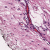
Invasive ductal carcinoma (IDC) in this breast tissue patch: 0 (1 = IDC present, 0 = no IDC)